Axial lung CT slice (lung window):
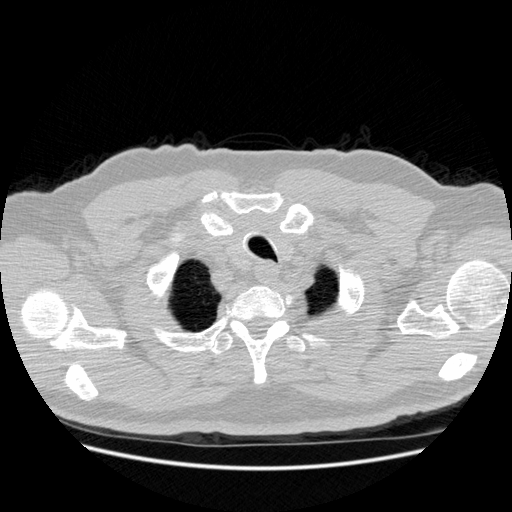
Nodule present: no